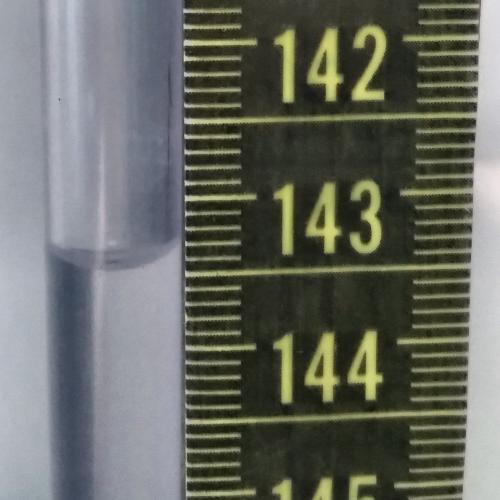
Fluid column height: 143.4 cm